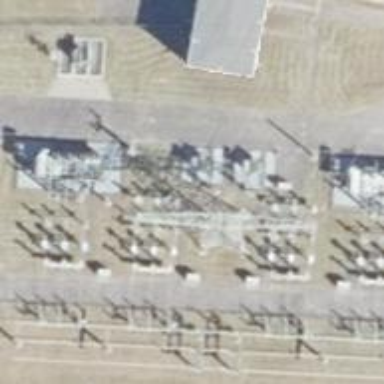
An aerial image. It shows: Power line with three cables.